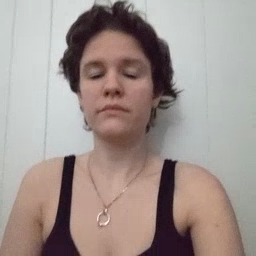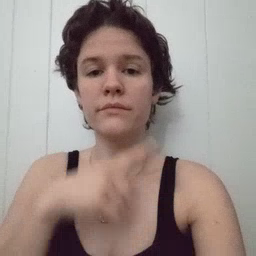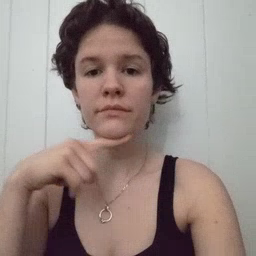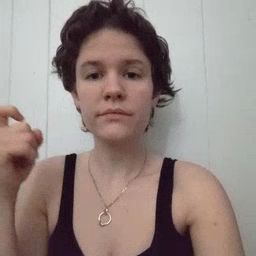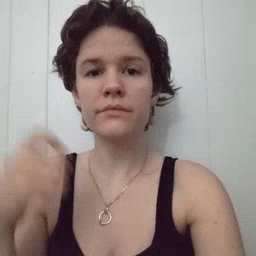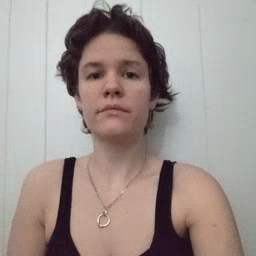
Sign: dry